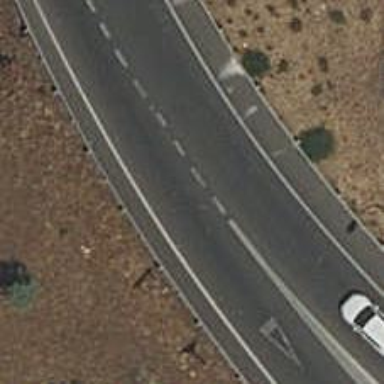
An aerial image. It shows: Road with "give way" sign.